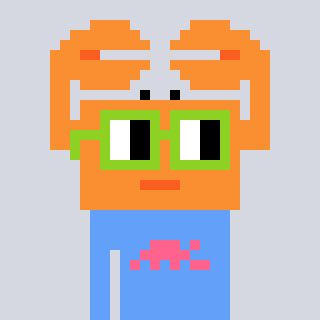
a pixel art character with square light green glasses, a crab-shaped head and a blue-colored body on a cool background